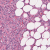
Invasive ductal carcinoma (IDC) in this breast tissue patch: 1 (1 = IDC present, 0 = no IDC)